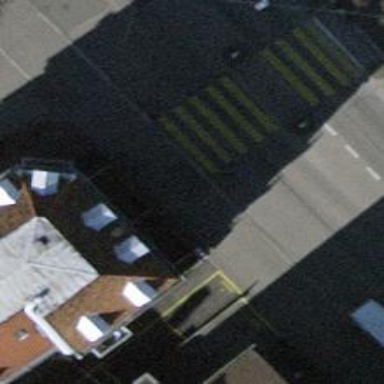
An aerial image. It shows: Kerb barrier.